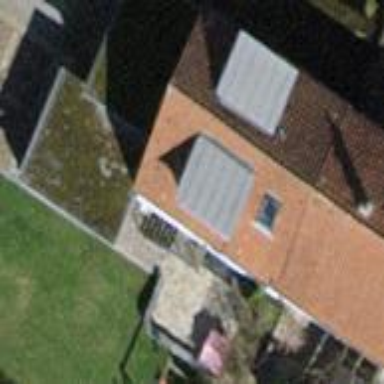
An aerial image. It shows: Building with tiled roof.